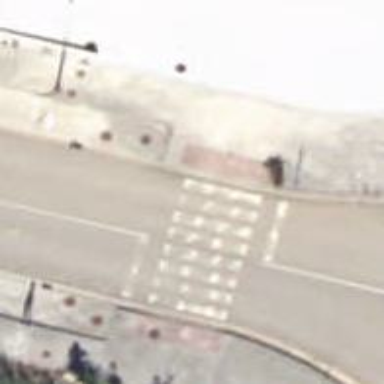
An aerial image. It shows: Zebra crossing on the road.